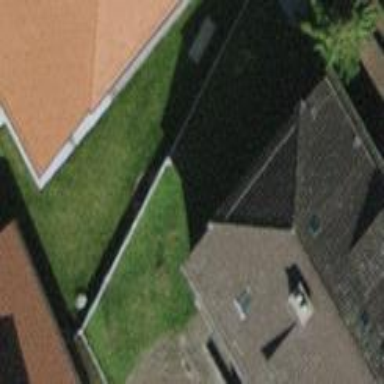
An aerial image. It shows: Building with tile roof.